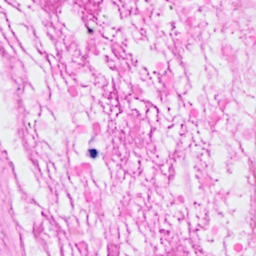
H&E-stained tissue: Breast